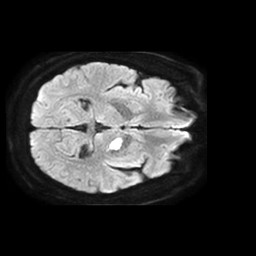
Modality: TRACE
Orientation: axial
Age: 49
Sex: male
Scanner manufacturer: philips
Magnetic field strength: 1.5 T
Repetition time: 3.558 s
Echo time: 0.07039 s